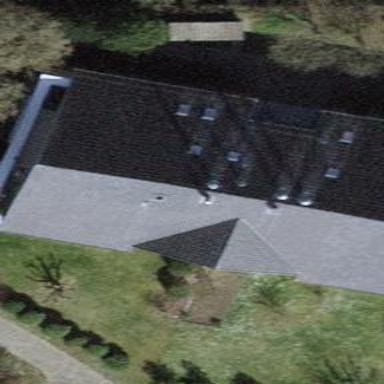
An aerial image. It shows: Building with tile roof.